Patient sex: M
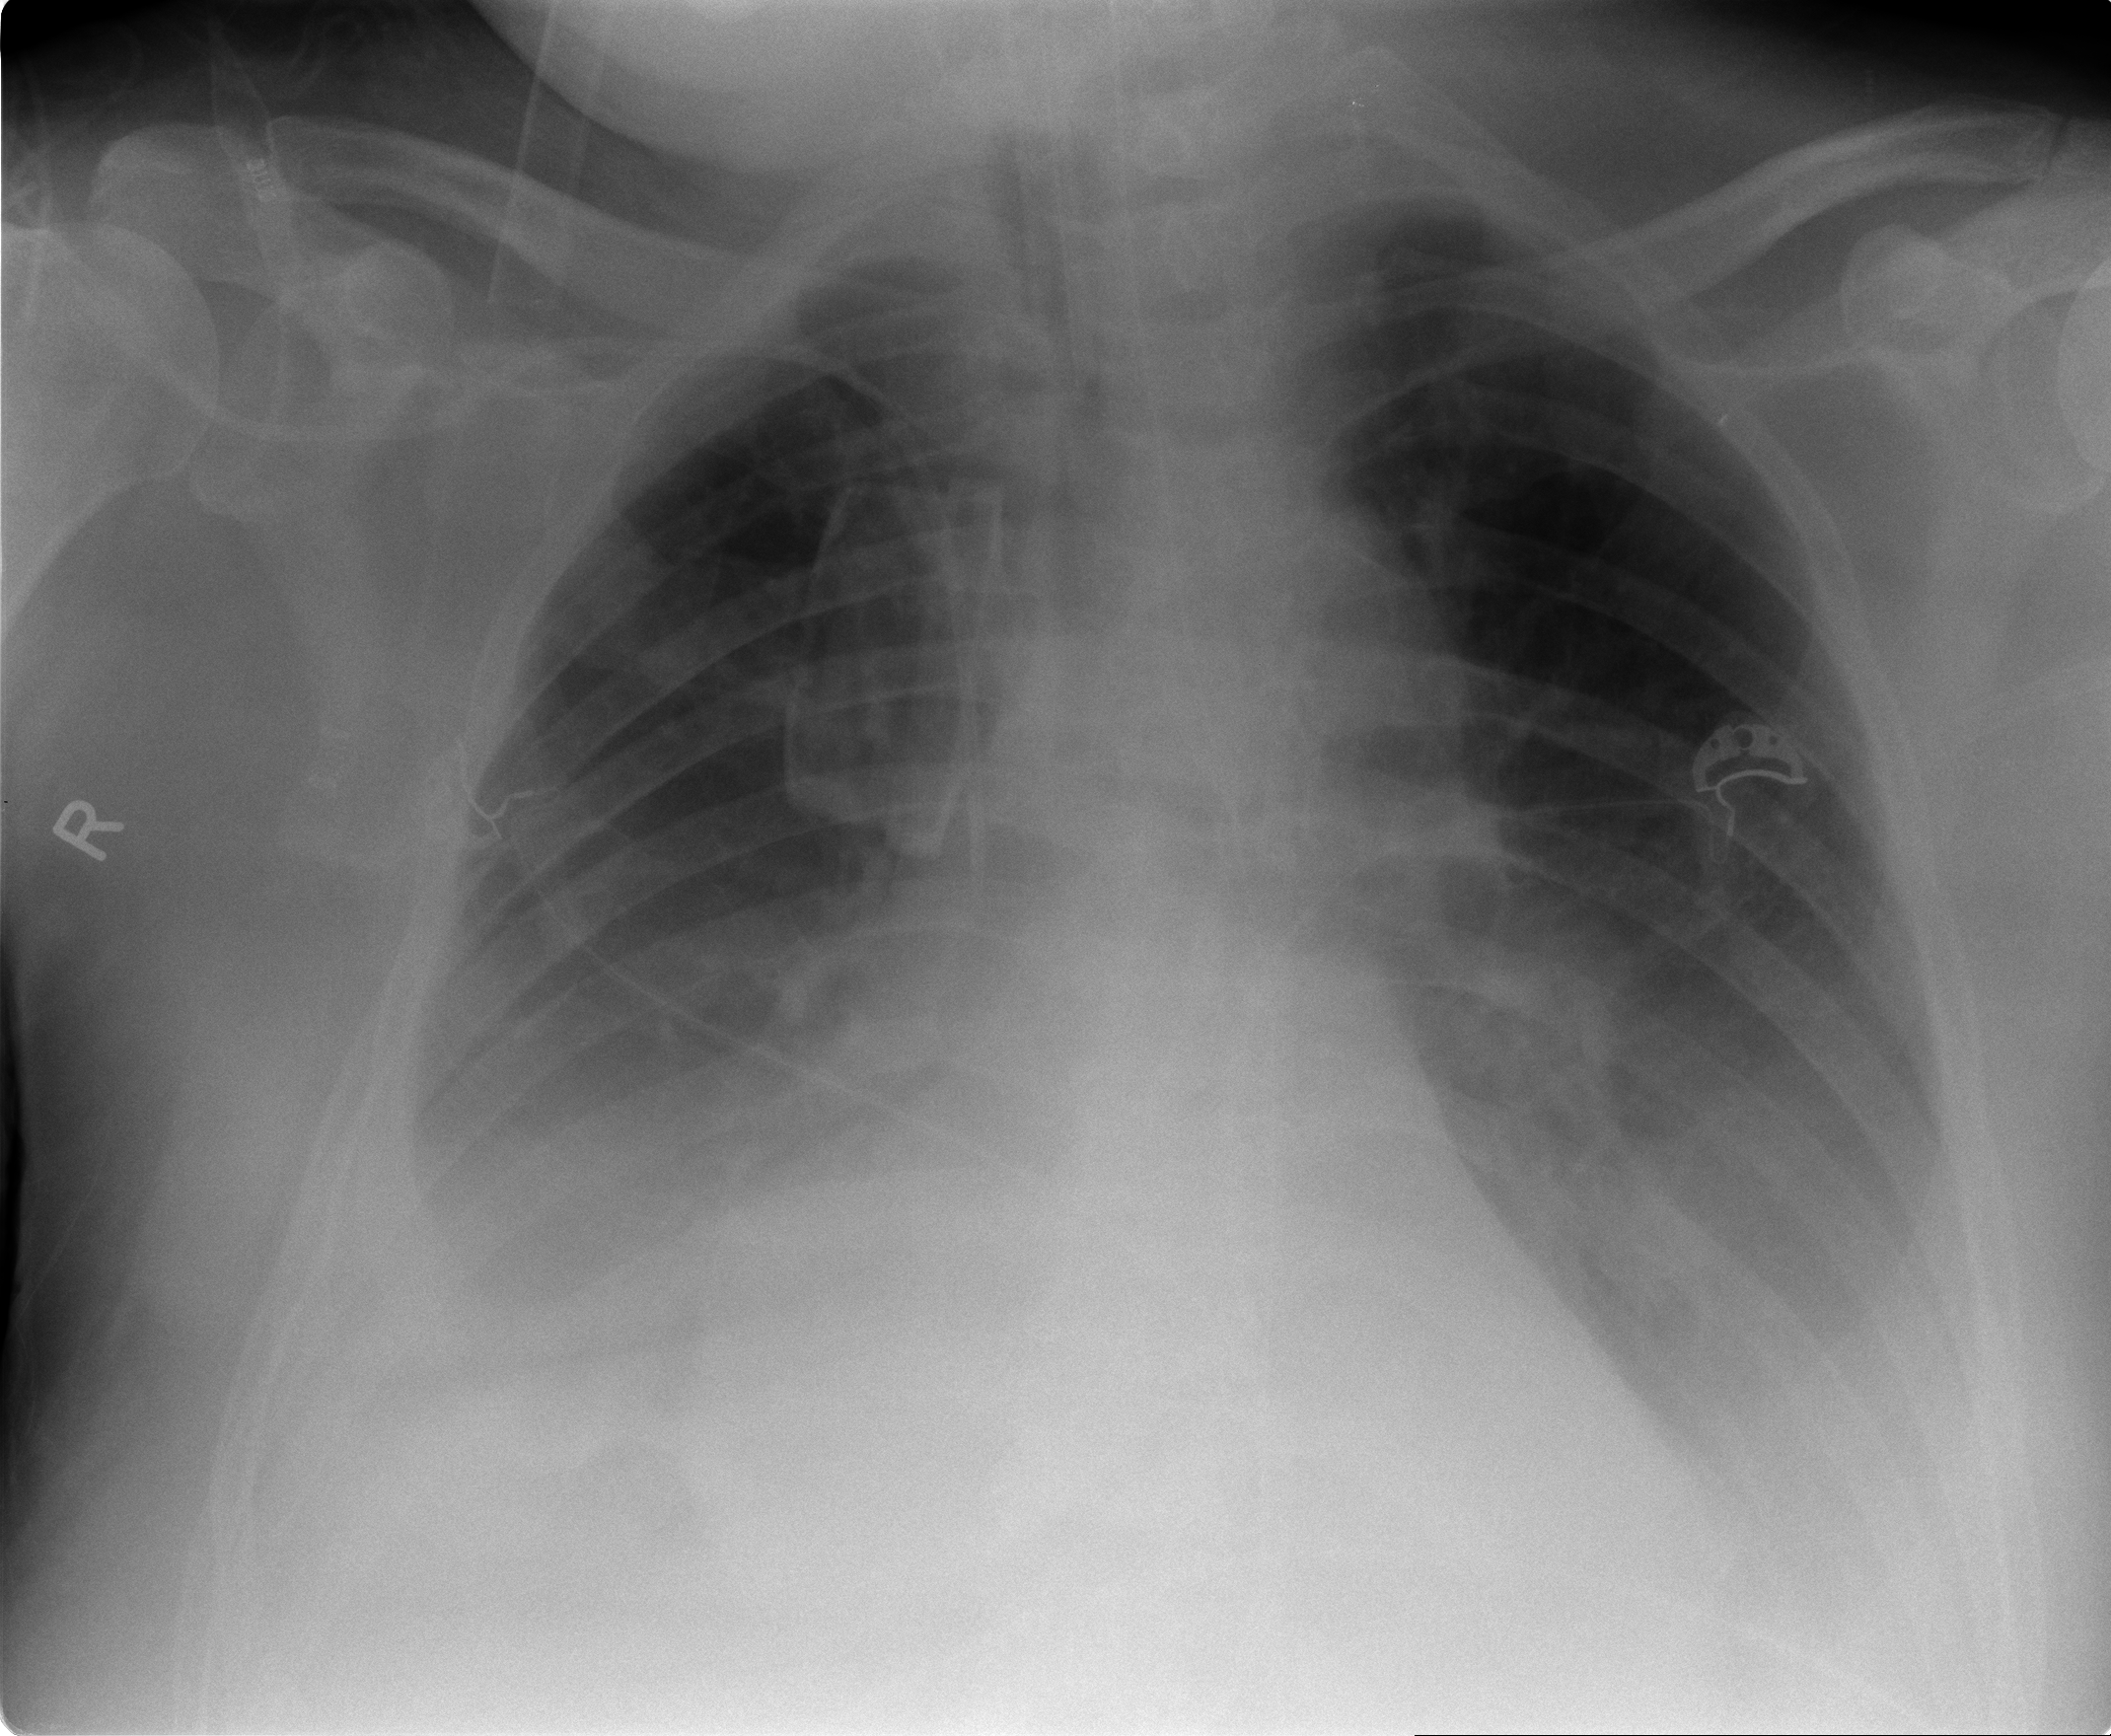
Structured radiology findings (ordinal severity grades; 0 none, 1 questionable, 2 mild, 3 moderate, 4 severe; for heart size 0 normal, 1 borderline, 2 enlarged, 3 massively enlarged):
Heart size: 0
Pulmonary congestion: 2
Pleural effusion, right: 3
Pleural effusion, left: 2
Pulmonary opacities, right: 0
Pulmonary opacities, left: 0
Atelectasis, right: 2
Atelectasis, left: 2